Question: I am trying to find the period of a sin curve and can find the right periods for 'sin(t)'.
However for 'sin(k*t)', the frequency shifts. I do not know how it shifts.
I can adjust the value of 'interd' below to get the right signal only if I know the dataset is 'sin(0.6*t)'.
Why can I get the right result for 'sin(t)'?
Anyone can detect the right signal just based on my code ? Or just a small change?
The figure below is the power spectral density of 'sin(0.6*t)'.
The dataset is like:
'''
1,sin(1*0.6)
2,sin(2*0.6)
3,sin(3*0.6)
.........
2000,sin(2000*0.6)
'''
And my code:
'''
timepoints = np.loadtxt('dataset', usecols=(0,), unpack=True, delimiter=",")
intensity = np.loadtxt('dataset', usecols=(1,), unpack=True, delimiter=",")
binshu = 300
lastime = 2000
interd = 2000.0/300
sp = np.fft.fft(intensity)
freq = np.fft.fftfreq(len(intensity),d=interd)
freqnum = np.fft.fftfreq(len(intensity),d=interd).argsort()
pl.xlabel("frequency(Hz)")
pl.plot(freq[freqnum]*6.28, np.sqrt(sp.real**2+sp.imag**2)[freqnum])
'''

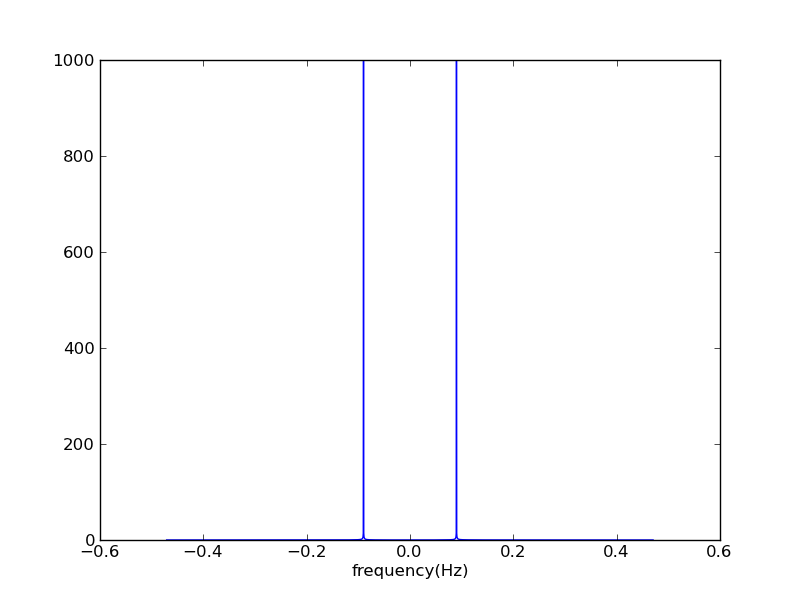
Answer: I think you're making it too complicated. If you consider 'timepoints' to be in then 'interd' is '1' (difference between values in 'timepoints'). This works fine for me:
'''
import numpy as np
import matplotlib.pyplot as pl
# you can do this in one line, that's what 'unpack' is for:
timepoints, intensity = np.loadtxt('dataset', usecols=(0,1), unpack=True, delimiter=",")
interd = timepoints[1] - timepoints[0] # if this is 1, it can be ignored
sp = np.fft.fft(intensity)
freq = np.fft.fftfreq(len(intensity), d=interd)
pl.plot(np.fft.fftshift(freq), np.fft.fftshift(np.abs(sp)))
pl.xlabel("frequency(Hz)")
pl.show()
'''
You'll also note that I didn't sort the frequencies, that's what 'fftshift' is for.
Also, don't do 'np.sqrt(sp.imag**2 + sp.real**2)', that's what 'np.abs' is for :)

If you're not sampling enough (the frequency is higher than your sample rate, i.e., '2*pi/interd < 0.5*k'), then there's no way for 'fft' to know how much data you're missing, so it assumes you're not missing any. You can't expect it to know a priori. This is the data you're giving it: